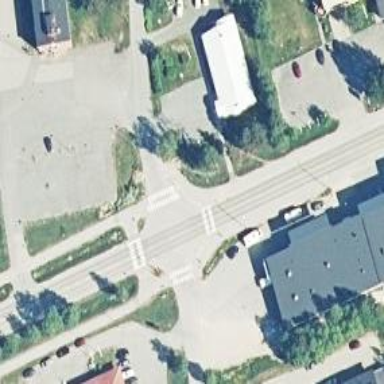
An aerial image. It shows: Asphalt path with zebra crossing and cycle track.